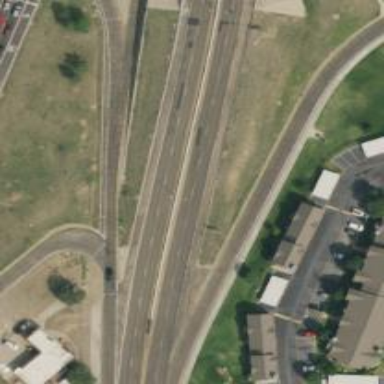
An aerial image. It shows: Secondary road that functions as expressway.